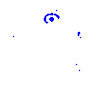
Particle: electron